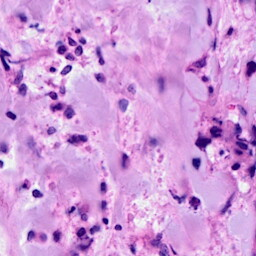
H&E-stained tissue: Breast